Question: The code can be viewed at
<URL>
Following are the lines to add a polyline
'''
L.polyline([[31.233, 121.465], [31.233499, 121.500634], [31.190172, 121.588107]], {
color: '#000',
smoothFactor: 10.0
}).addTo(map)
'''
As can be seen, there is an angle in the joint point of every two lines belonging to the polyline, like this, which is not so attractive:

I was wondering whether there is an easy way to make the angle into a rounded curve in Mapbox..
(I saw this post about smoothing a polyline <URL>
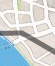
Answer: You can use <URL> to create an interpolated bezier line out of any LineString geometry.